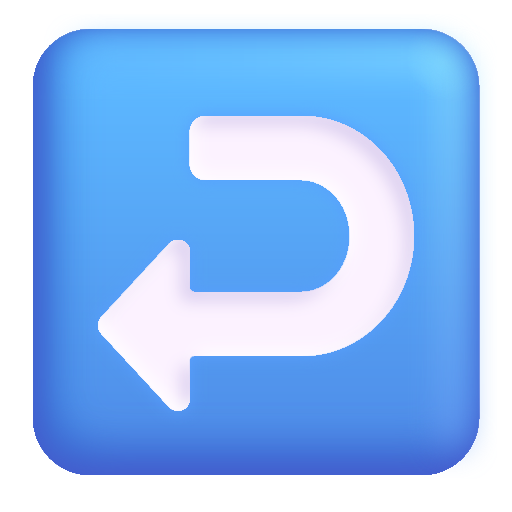
right arrow curving left color